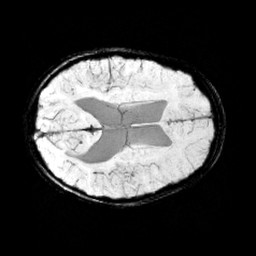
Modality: minIP
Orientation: axial
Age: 9
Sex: female
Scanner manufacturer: siemens
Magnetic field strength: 3 T
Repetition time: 0.027 s
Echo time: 0.02 s